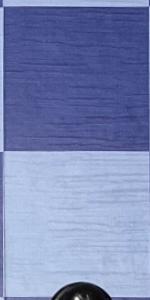
Label: Empty